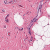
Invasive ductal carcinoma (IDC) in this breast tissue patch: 0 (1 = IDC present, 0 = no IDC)